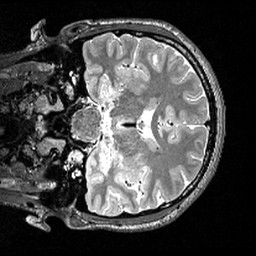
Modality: T2w
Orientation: coronal
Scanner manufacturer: siemens
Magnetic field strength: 3 T
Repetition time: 3 s
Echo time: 0.418 s